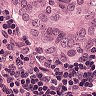
Metastatic tissue present: yes